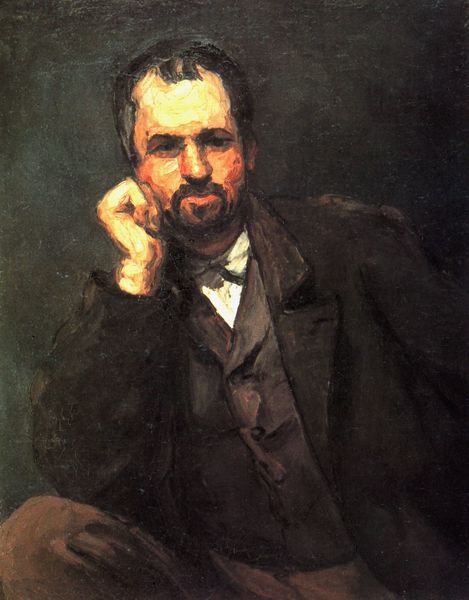
Titel: Porträt eines Mannes
Künstler: Paul Cézanne
Standort: Winterthur
Institution: Sammlung Oskar Reinhart am Römerholz
Schlagwörter: dunkel, gemälde, hand, kopf, mann, schatten, weiß, cezanne, gelb, impressionismus, sitzen, braun, degas, ellbogen, finger, frisur, geste, grau, haar, hell, hintergrund, licht, mund, nase, ohr, orange, schwarz, stirn, stützen, blick, rot, beige, malerei, schleife, alt, anzug, bart, hemd, hose, jacke, schnurrbart, wand, arm, augen, falten, gesicht, kleidung, kragen, stehen, vollbart, ärmel, bild, bildnis, herr, hände, portrait, porträt, schauen, öl, auge, haare, halbfigur, mantel, pose, realismus, sitzend, brustbild, bruststück, en face, frontal, kinn, knopf, lippe, lippen, ohren, rosa, schulter, schultern, beine, lächeln, bein, wangen, düster, backen, schürzen, violett, ölgemälde, frack, duktus, falte, realistisch, knopfloch, glanz, glatze, grimmig, homme, melancholie, faltenwurf, nachdenklich, wange, ellenbogen, knie, aufstützen, denkerpose, knöpfe, nachdenken, fliege, hemdkragen, jackett, kniestück, revers, sakko, schnauzer, jacket, weste, ellebogen, stütze, offen, denken, gestützt, mollig, faust, bürger, augenhöhlen, selbstbildnis, denker, proträt, pinsel, selbstportät, geheimratsecken, halbglatze, selbstportrait, stirnglatze, veste, frontalansicht, schläfen, lässig, abstützen, aufgestützt, tonig, backe, jakett, rötlich, lenbach, lichtquelle, gelehrter, reflex, freundlich, geknöpft, weißes hemd, peinture, unterlippe, hemnd, jaket, blazer, baurn, anzugjacke, mittleres alter, selbst, blickend, handgelenk, grübeln, tableau, sacko, interessiert, pollunder, polunder, geheimratsecke, grauer hintergrund, flige, gehiemratsecken, dunkles haar, gilet, schmollen, lässigkeit, anszug, aufgesztützt, augenhoehle, blickaufnahme mit betrachter, farbnuancen, gachet, glätze, schultere, schütteres haar, weinnase, personnage, 19 jahrhundert, eierkopf, weste#, braune hose, huftstück, aufstützten, ohrenl